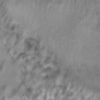
Label: not_dusty